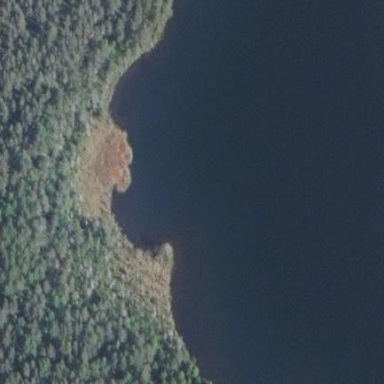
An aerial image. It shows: Serene lake.